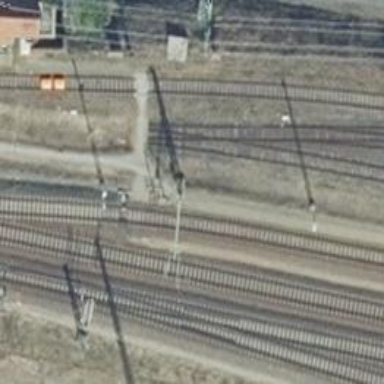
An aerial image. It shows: Railway signal.